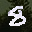
Label: 8